Question: I just began learning Swift. I created a game project and a template came up. I have not done anything to the code whatsoever. I tried to run the project but a compiler error popped up.
I'm going off a tutorial so it could be something wrong with my environment or the book is already outdated.
Swift Compiler error: 'Double' is not convertible to CGFloat
'''
import SpriteKit
class GameScene: SKScene {
override func didMoveToView(view: SKView) {
/* Setup your scene here */
let myLabel = SKLabelNode(fontNamed:"Chalkduster")
myLabel.text = "Hello, World!";
myLabel.fontSize = 65;
myLabel.position = CGPoint(x:CGRectGetMidX(self.frame), y:CGRectGetMidY(self.frame));
self.addChild(myLabel)
}
override func mouseDown(theEvent: NSEvent) {
/* Called when a mouse click occurs */
let location = theEvent.locationInNode(self)
let sprite = SKSpriteNode(imageNamed:"Spaceship")
sprite.position = location;
sprite.setScale(0.5)
let action = SKAction.rotateByAngle(M_PI, duration:1)
sprite.runAction(SKAction.repeatActionForever(action))
self.addChild(sprite)
}
override func update(currentTime: CFTimeInterval) {
/* Called before each frame is rendered */
}
}
'''
The error occurs in 'let action = SKAction.rotateByAngle(M_PI, duration:1)'
Here is a screenshot of the project settings

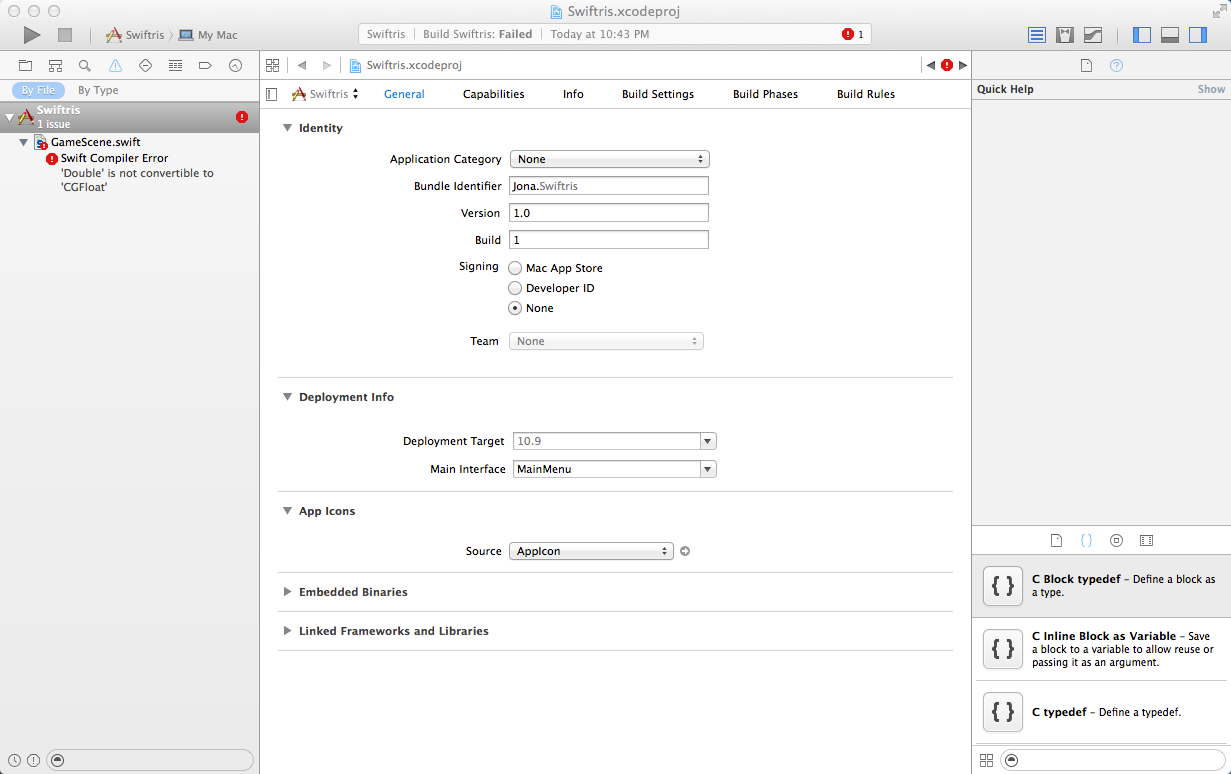
Answer: You can convert it with 'CGFloat(M_PI)'.
For example the following code should work in your case (note the use of 'CGFloat')
'''
let action = SKAction.rotateByAngle(CGFloat(M_PI), duration:1)
'''